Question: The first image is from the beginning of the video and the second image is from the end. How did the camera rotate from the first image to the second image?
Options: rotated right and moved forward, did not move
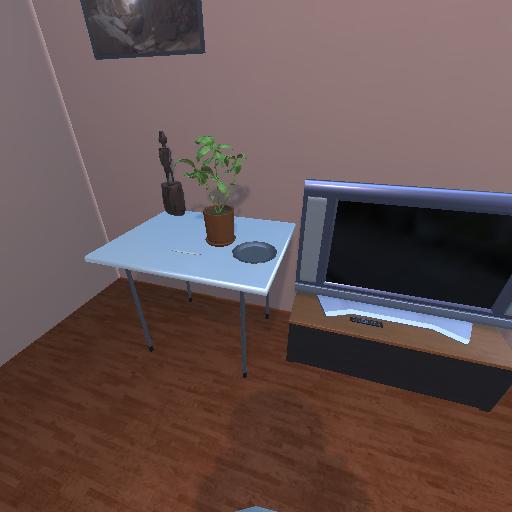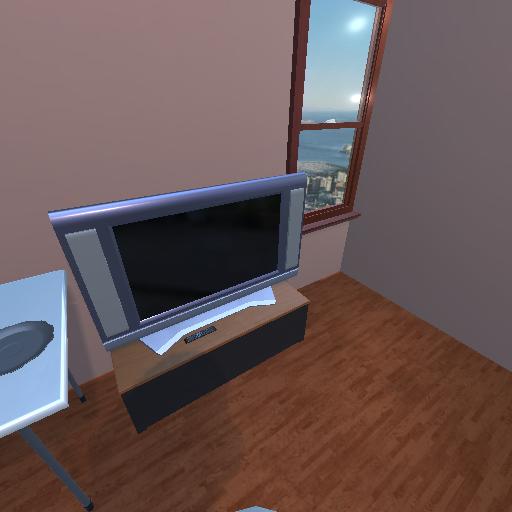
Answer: rotated right and moved forward